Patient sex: M
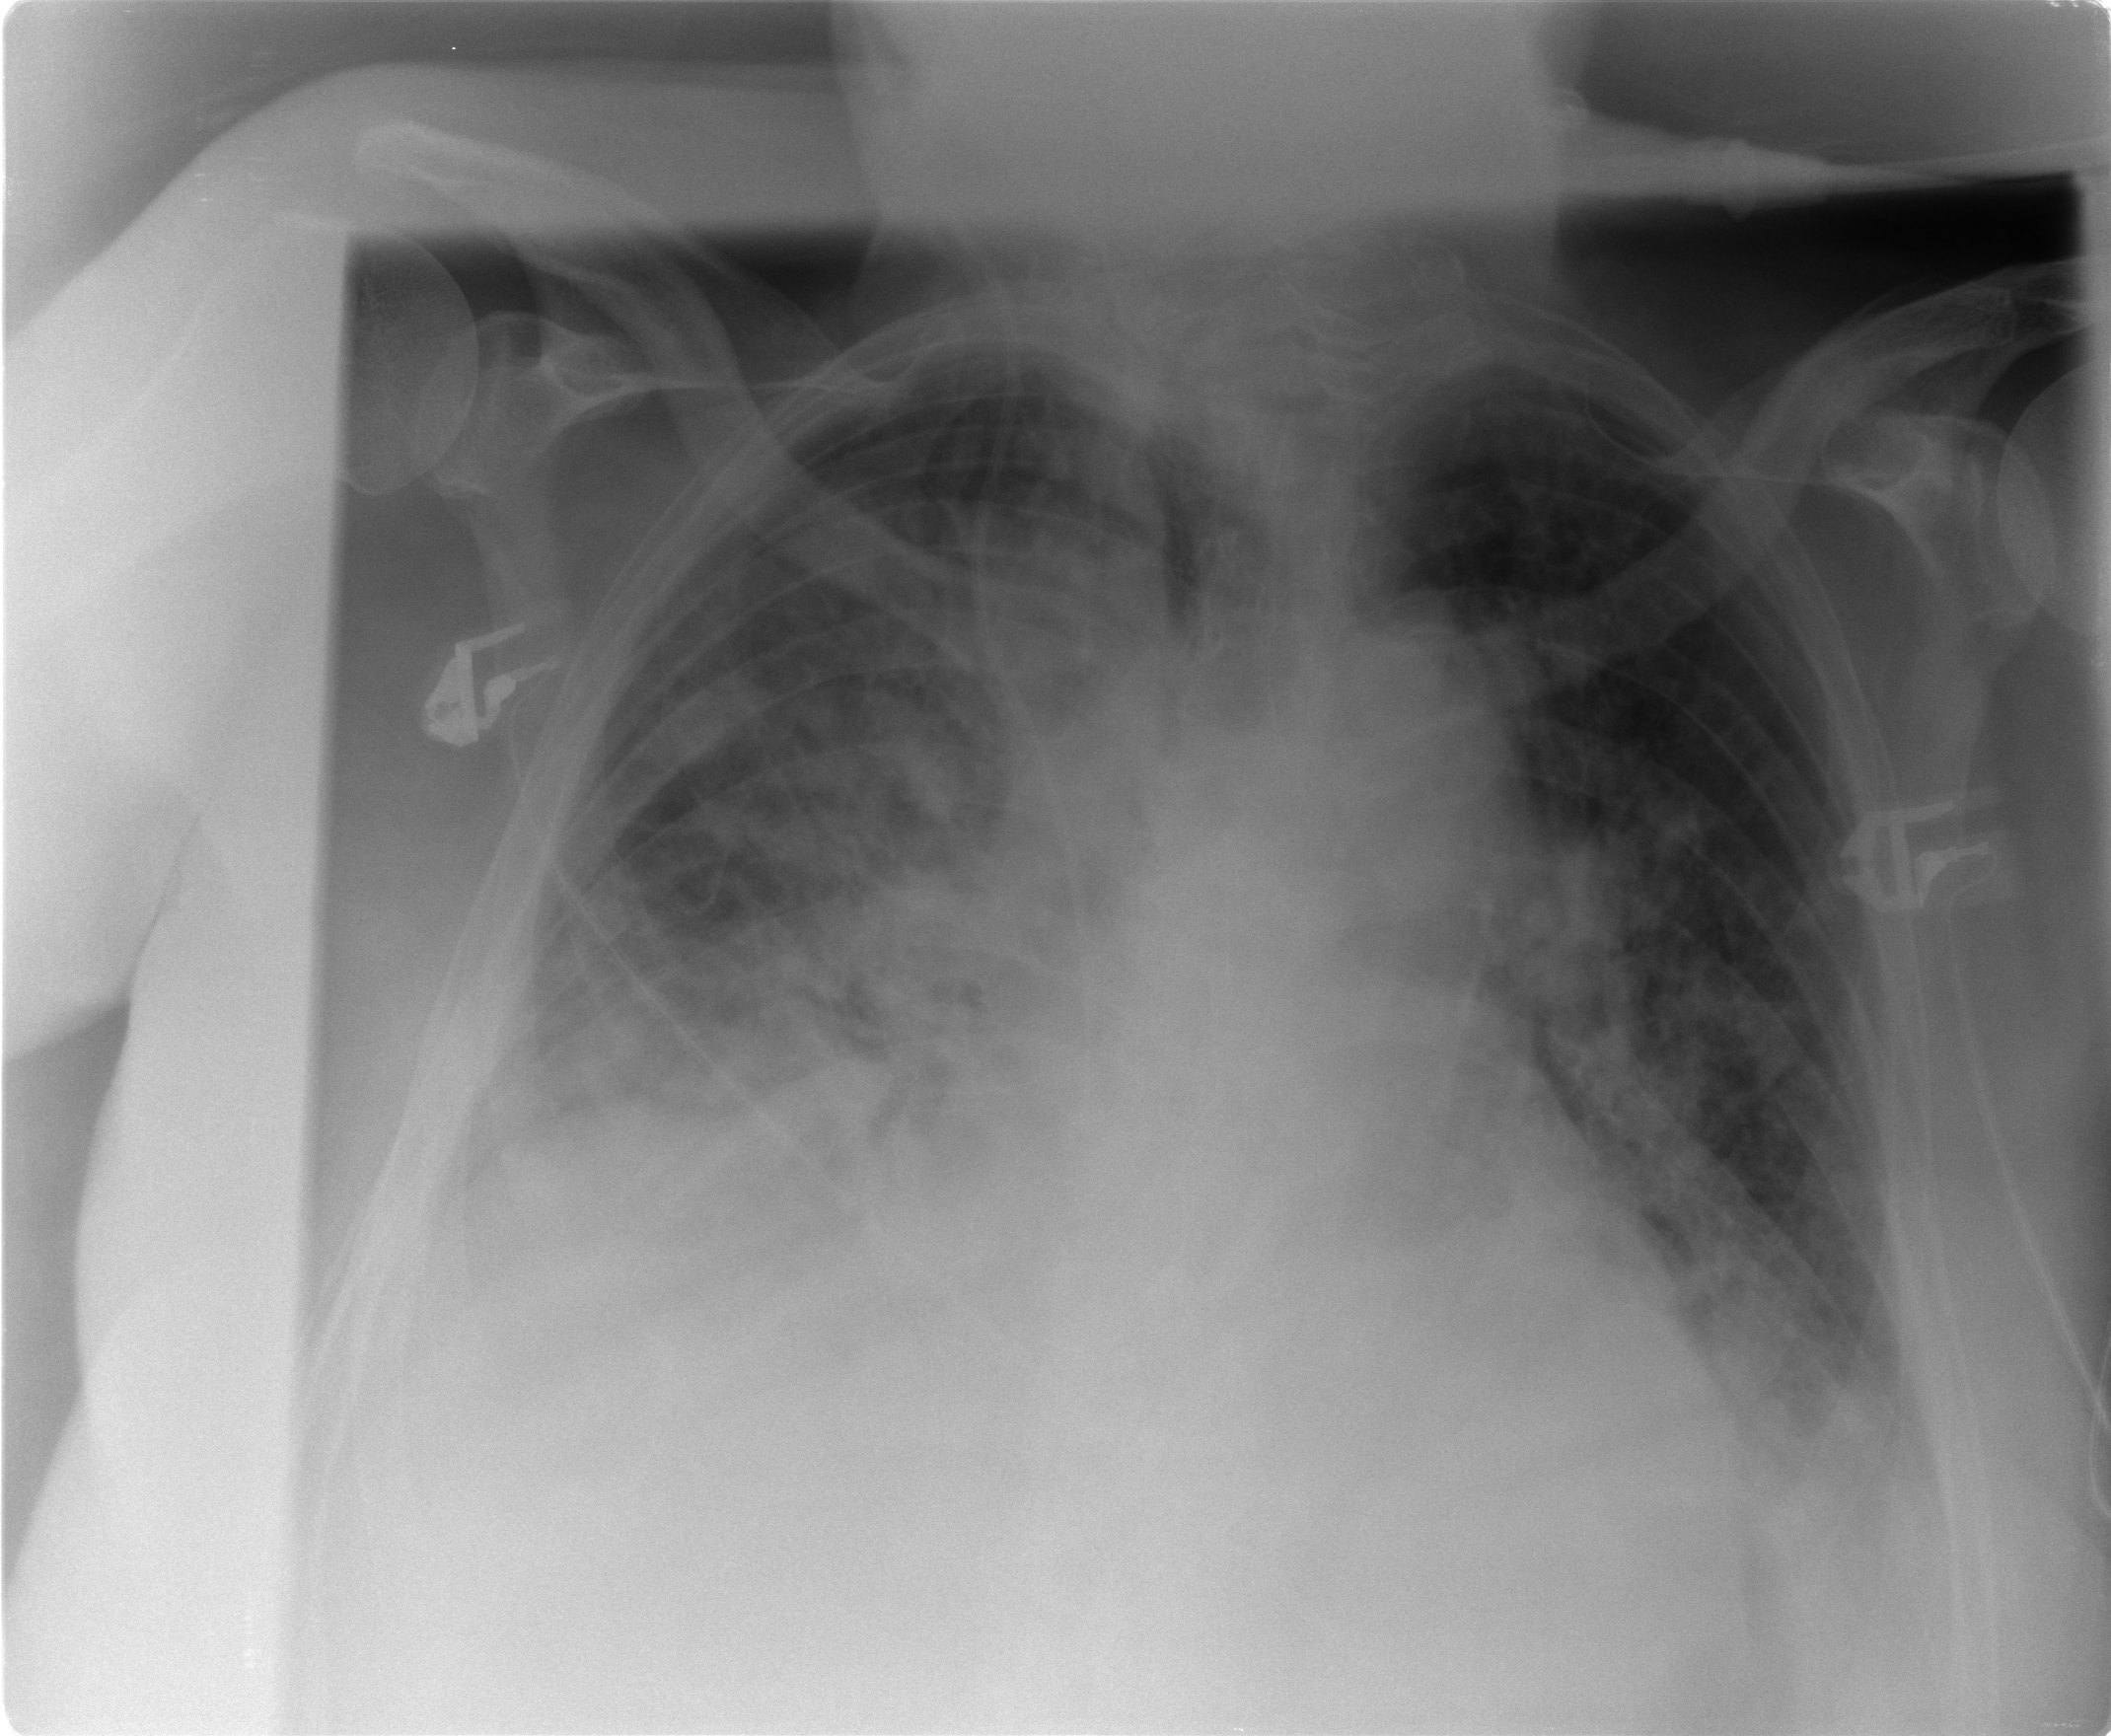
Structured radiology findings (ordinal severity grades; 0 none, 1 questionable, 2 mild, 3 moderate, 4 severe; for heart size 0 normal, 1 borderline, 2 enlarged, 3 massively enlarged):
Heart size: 2
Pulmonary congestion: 3
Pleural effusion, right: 2
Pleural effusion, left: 2
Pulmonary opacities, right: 3
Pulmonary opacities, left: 2
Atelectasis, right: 3
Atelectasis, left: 2